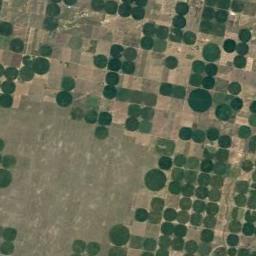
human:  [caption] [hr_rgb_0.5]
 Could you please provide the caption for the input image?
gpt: The circular farmland is mainly on the left .

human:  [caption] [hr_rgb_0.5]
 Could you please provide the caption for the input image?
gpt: There are some green circle farmland and bare square farmland .

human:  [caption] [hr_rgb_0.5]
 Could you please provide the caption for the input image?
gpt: Many dense dark green, Light green mixed neatly arranged circular farmland of different sizes, .

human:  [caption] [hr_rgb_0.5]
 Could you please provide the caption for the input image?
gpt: Many dark green circular farmlands with different radii are on the ground and some khaki farmlands beside .

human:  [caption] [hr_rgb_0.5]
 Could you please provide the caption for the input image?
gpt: There are dozens of circular farmlands and rectangle farmlands distributed irregularly .